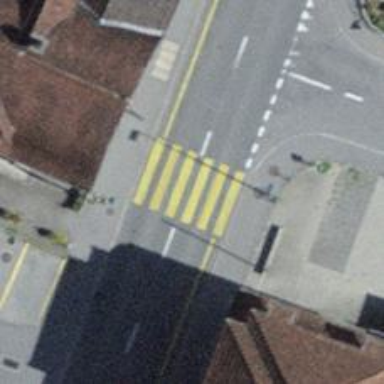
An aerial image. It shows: Zebra crossing on the road.